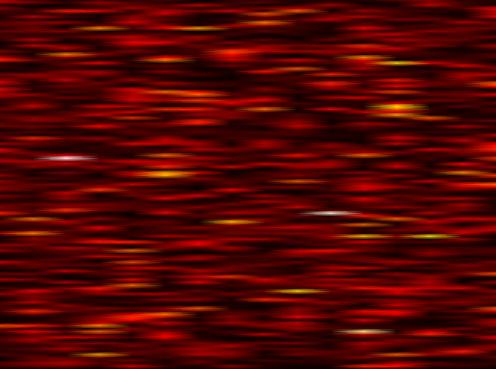
Label: UFMC